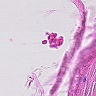
Metastatic tissue present: no